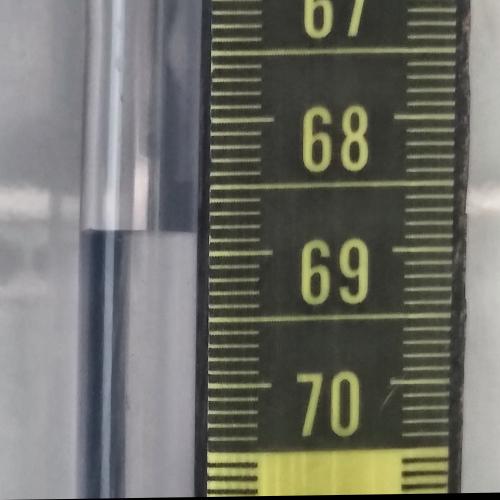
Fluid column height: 68.8 cm